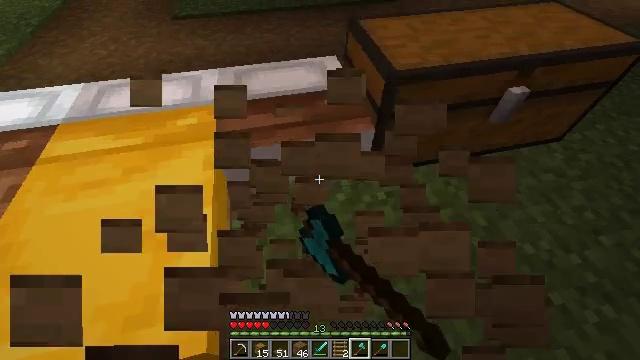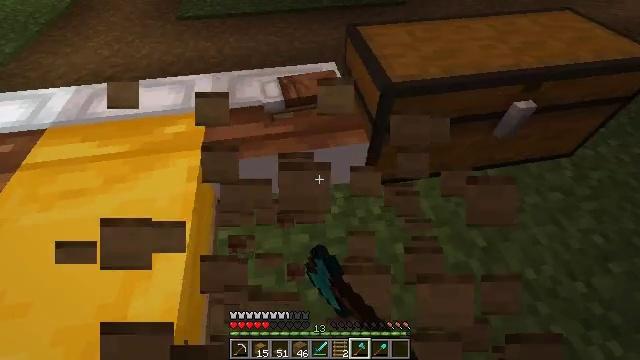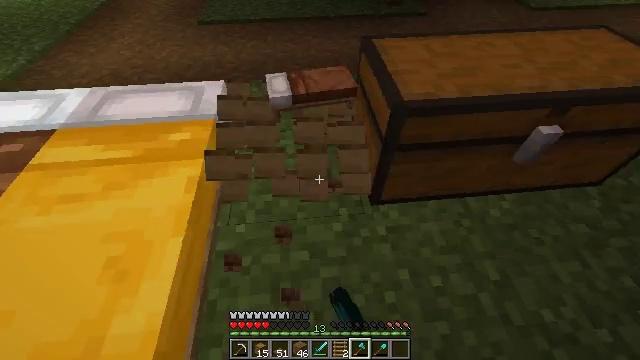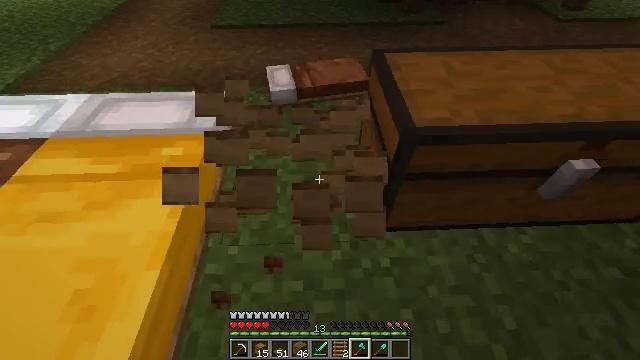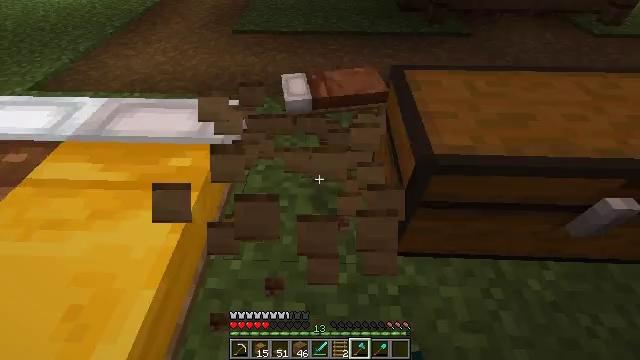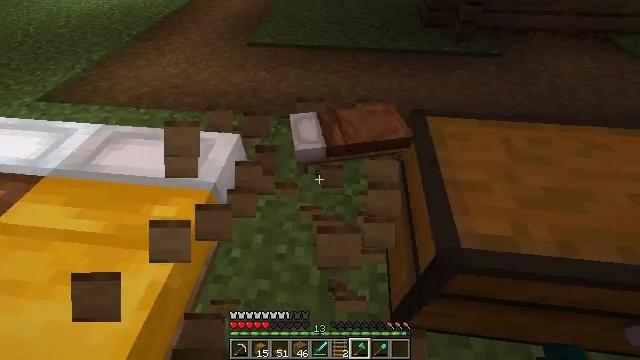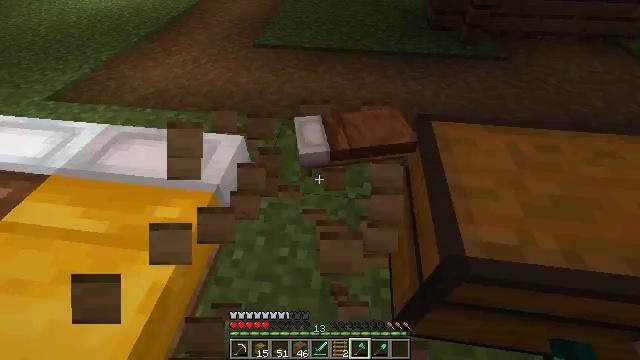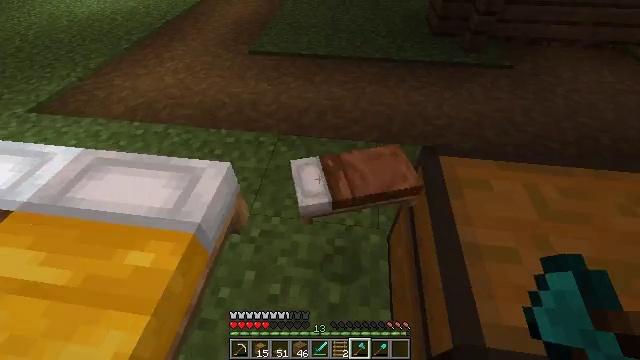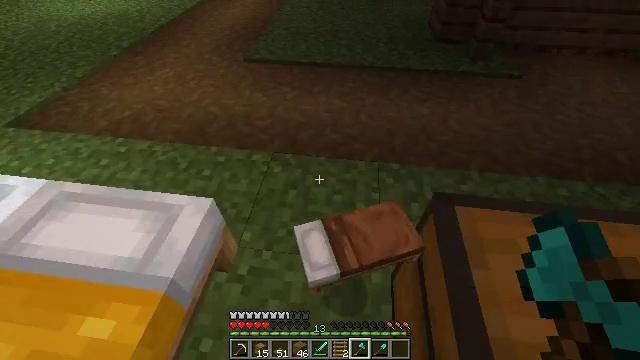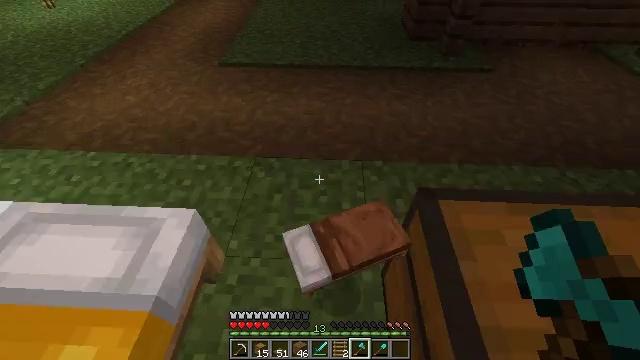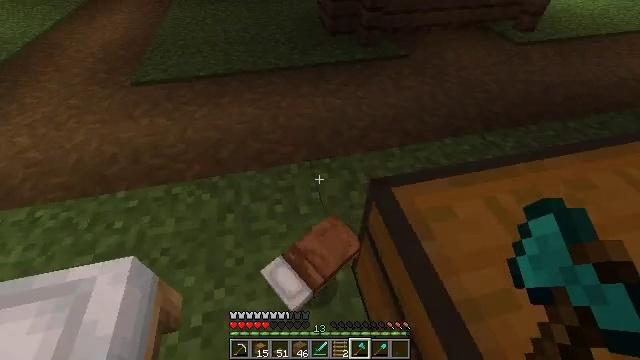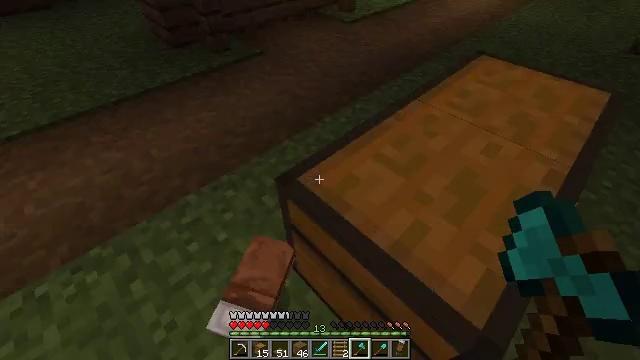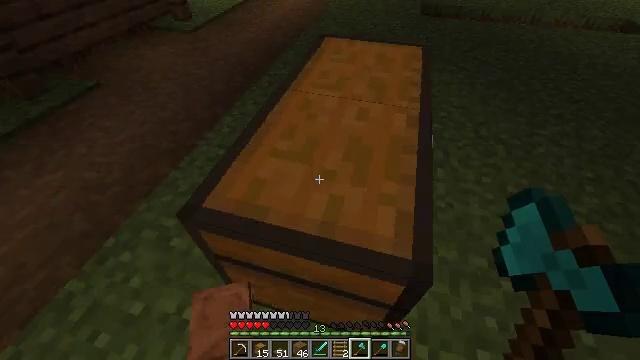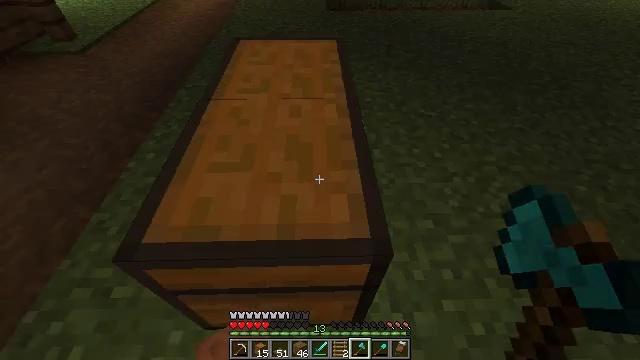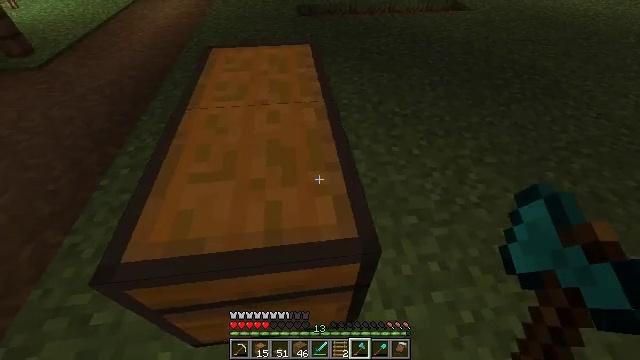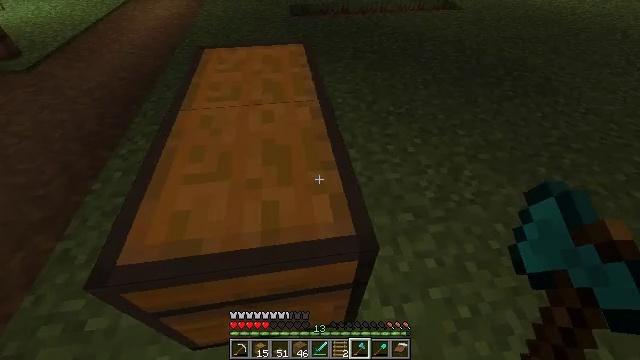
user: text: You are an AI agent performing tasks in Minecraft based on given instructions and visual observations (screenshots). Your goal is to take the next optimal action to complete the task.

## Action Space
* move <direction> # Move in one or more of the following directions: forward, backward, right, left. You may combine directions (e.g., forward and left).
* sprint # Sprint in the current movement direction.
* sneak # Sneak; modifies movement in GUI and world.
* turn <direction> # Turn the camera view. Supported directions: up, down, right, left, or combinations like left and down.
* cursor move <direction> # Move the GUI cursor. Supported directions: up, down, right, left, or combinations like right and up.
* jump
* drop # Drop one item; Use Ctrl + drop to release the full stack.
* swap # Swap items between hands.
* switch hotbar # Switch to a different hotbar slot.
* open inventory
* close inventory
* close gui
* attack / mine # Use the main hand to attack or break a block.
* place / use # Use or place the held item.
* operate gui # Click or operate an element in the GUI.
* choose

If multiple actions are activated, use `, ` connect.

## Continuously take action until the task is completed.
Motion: motion action
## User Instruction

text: Get wheat from the farmland.
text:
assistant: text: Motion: move forward and move right, turn left, attack / mine
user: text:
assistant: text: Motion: move forward, turn left
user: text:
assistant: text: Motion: move forward, turn left
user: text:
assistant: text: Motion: move forward, turn left
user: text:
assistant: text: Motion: move forward, turn left
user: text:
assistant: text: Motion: move forward, turn left
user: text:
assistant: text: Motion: move forward
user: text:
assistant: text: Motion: no_op
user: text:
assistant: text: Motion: turn right
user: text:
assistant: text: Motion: turn right
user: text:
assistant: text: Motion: turn right
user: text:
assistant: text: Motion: turn right
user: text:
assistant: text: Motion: turn right
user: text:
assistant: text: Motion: turn right
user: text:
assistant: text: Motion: turn right
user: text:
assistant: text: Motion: no_op
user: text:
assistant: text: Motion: no_op
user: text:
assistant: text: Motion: no_op
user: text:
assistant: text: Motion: no_op
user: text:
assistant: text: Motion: turn right
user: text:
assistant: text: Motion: move forward and move right, turn right
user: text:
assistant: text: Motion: move forward and move right, turn right and up
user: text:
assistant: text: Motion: move forward and move right, turn right and up
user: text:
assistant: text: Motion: move forward and move right, turn up
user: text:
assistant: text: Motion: move forward and move right, turn left and up
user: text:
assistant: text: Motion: move forward and move right, turn left and up
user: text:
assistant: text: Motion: move forward and move right, turn left and up
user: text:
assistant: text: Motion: move forward and move right, sprint, turn left
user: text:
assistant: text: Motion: move forward, sprint, turn left and up
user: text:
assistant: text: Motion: move forward, sprint, turn left and up